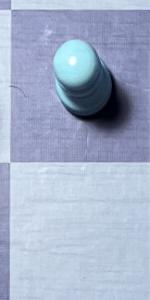
Label: Empty